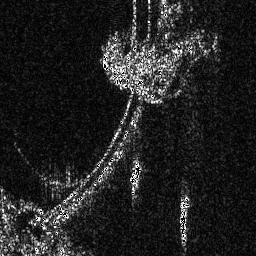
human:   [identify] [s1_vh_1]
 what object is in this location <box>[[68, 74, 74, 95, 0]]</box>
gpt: <ref>1 medium ship at the bottom right</ref>